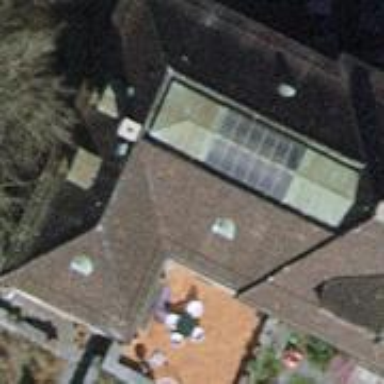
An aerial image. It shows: House with hipped roof.